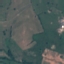
Land use / land cover class: Pasture